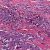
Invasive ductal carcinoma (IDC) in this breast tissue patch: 1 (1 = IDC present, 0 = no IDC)